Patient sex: F
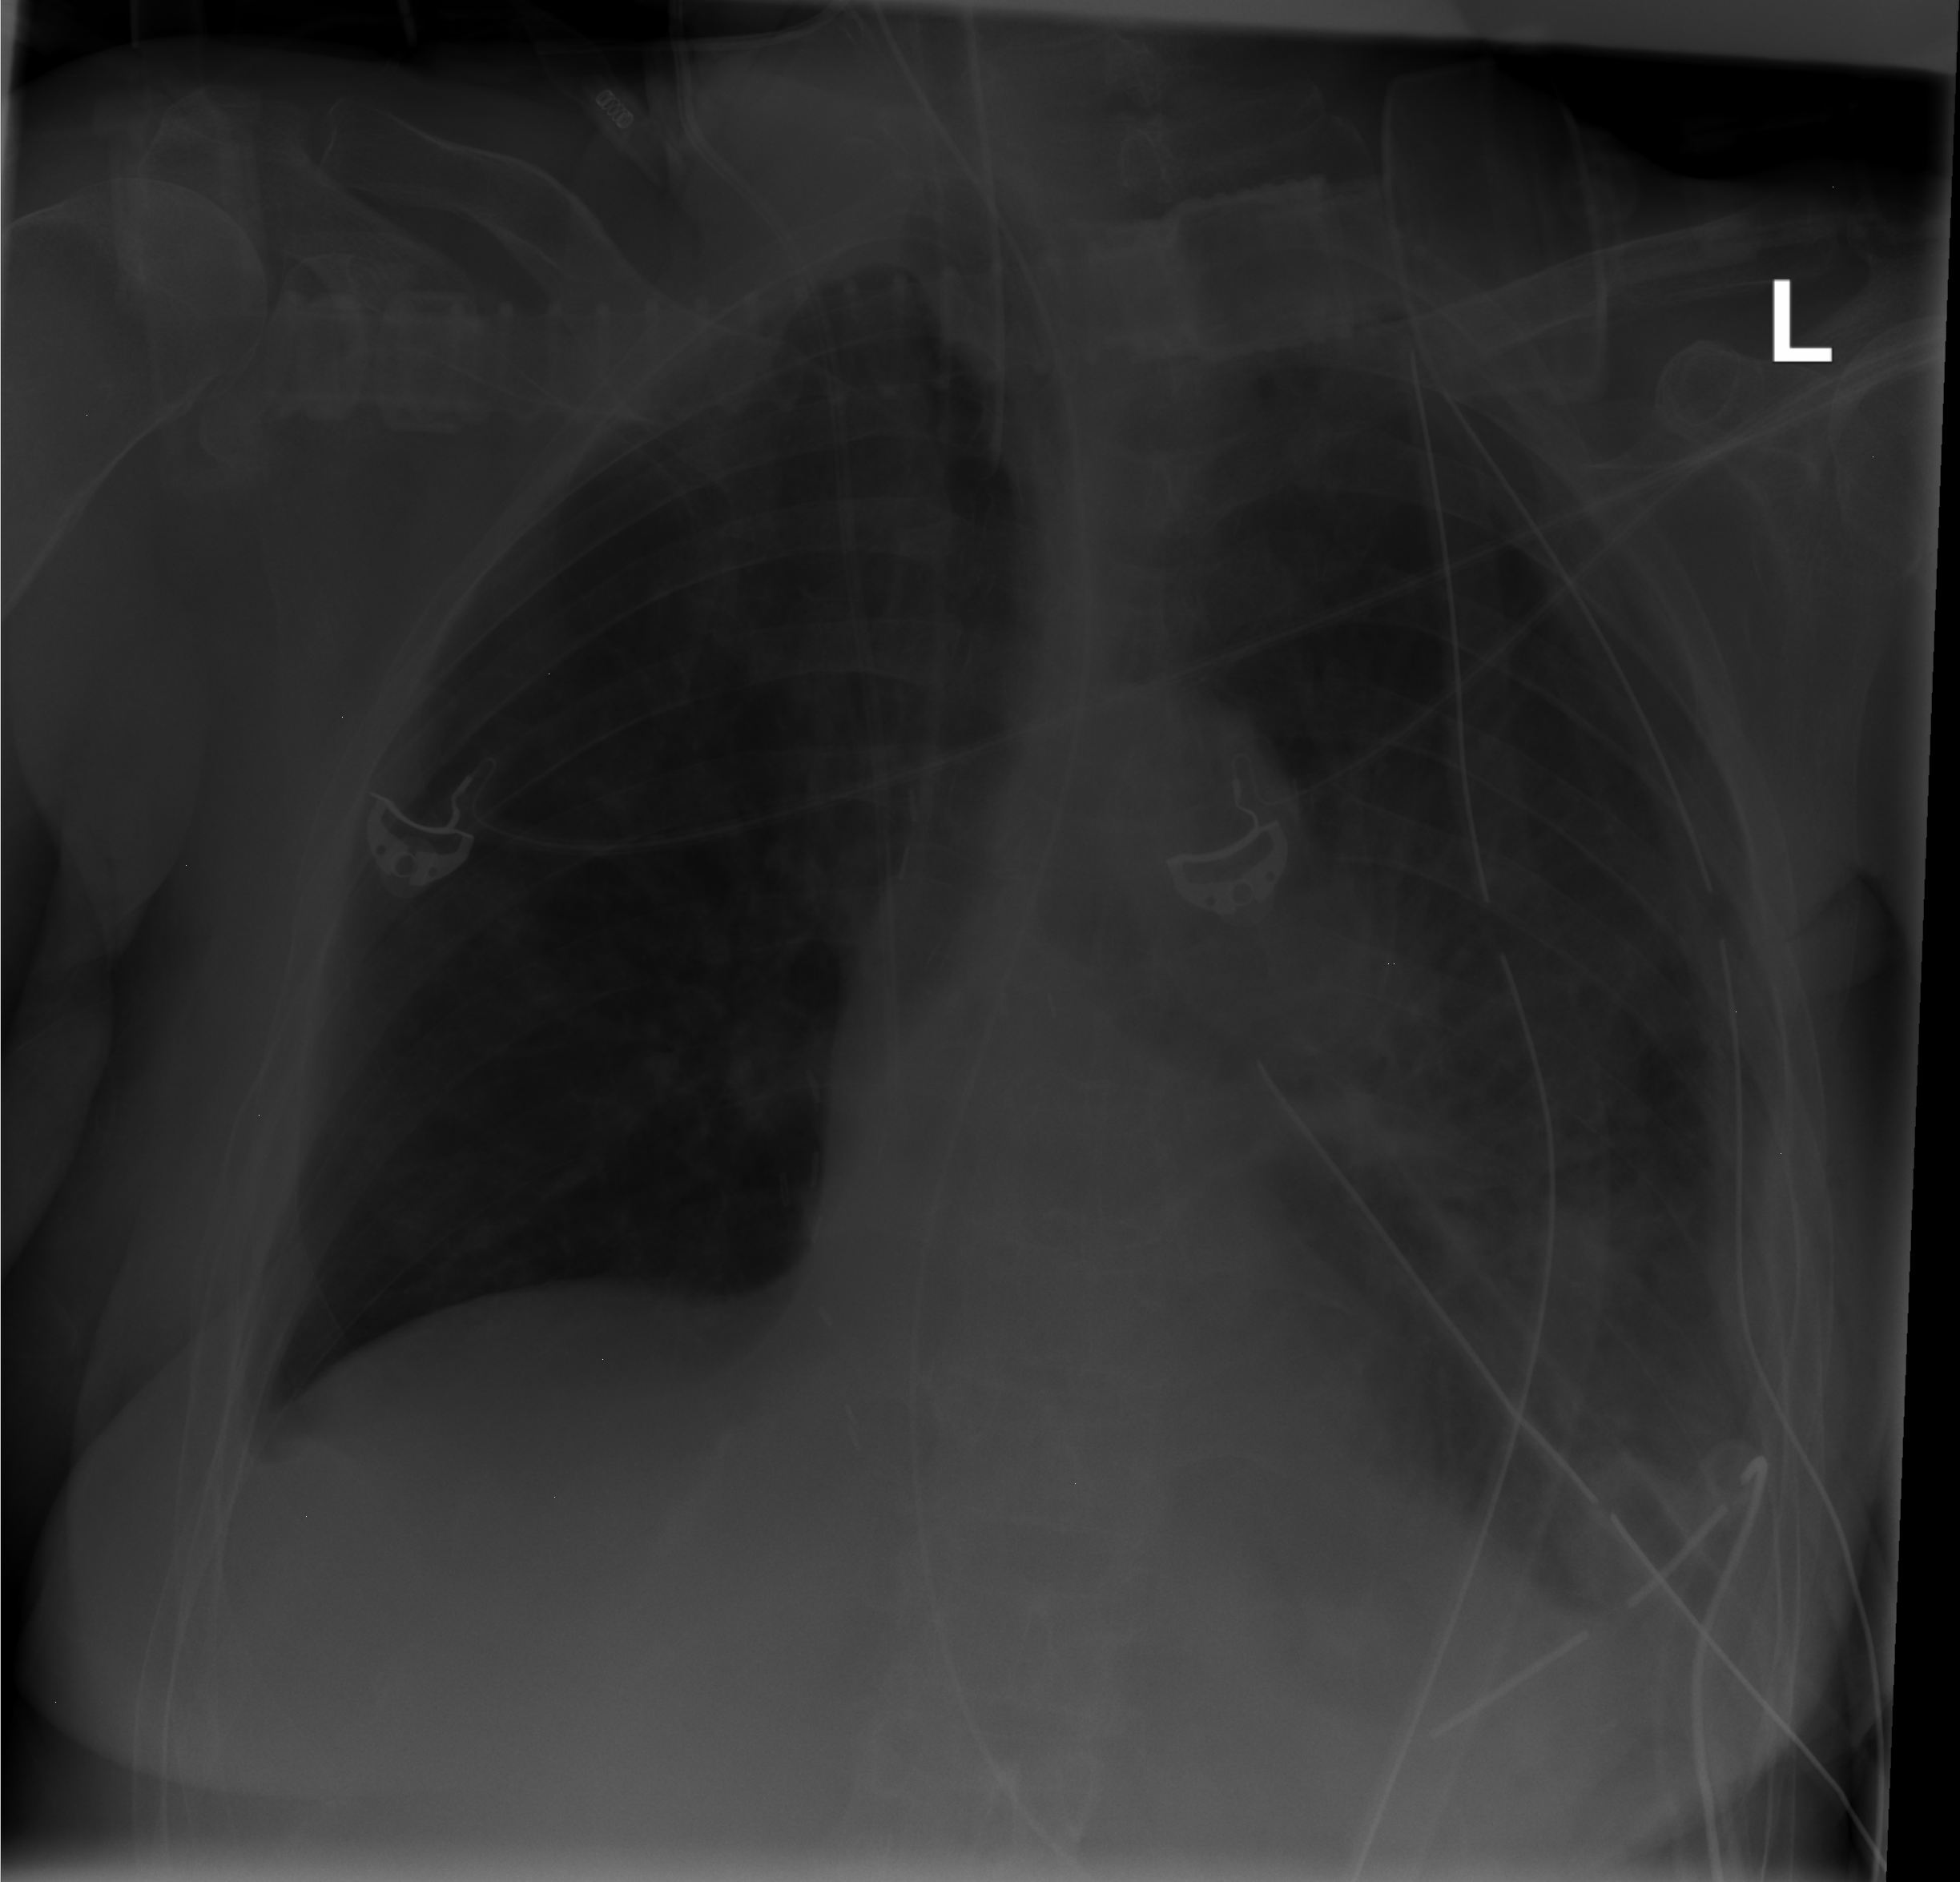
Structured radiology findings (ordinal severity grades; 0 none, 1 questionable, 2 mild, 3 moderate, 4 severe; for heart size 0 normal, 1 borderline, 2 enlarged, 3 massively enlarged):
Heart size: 0
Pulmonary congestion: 0
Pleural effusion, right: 0
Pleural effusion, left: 2
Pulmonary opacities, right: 0
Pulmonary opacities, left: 2
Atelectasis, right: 0
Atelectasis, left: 2